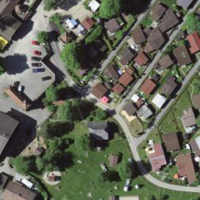
EUNIS habitat code: 24
Species observed at this site:
Eschscholzia californica
Buxus sempervirens